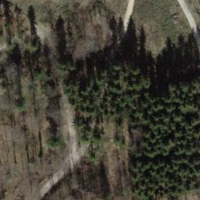
EUNIS habitat code: 25
Species observed at this site:
Lamium galeobdolon